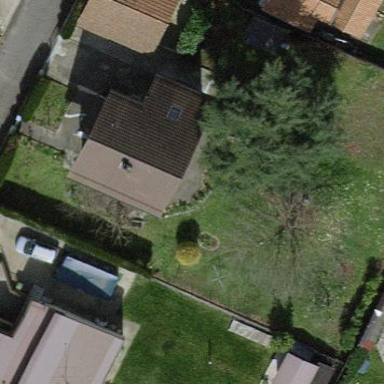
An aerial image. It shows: Garden enclosed by fence.